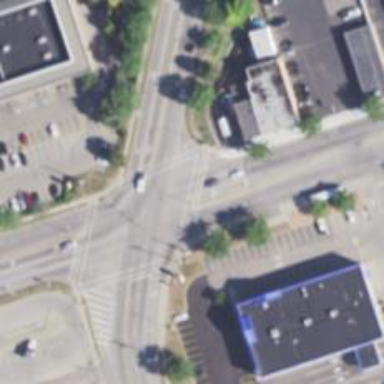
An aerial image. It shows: Marked road crossing.